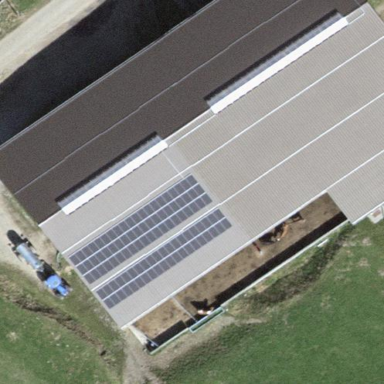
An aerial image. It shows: Cowshed building.